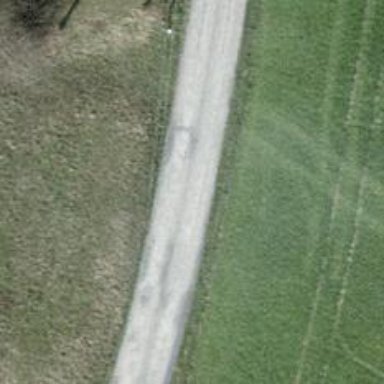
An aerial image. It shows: Compacted track with grade2 surface.